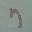
Label: 7